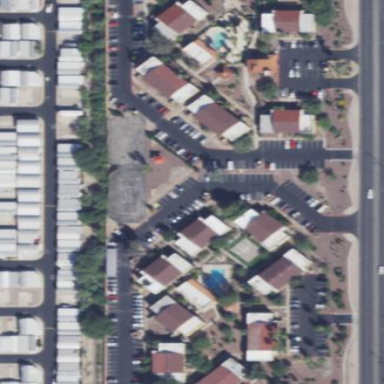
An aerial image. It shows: Residential area with apartments.